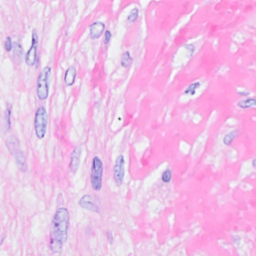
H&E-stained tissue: Breast